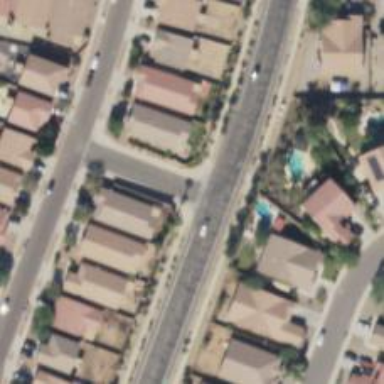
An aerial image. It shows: Asphalt road in residential area.